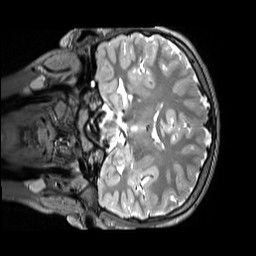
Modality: T2w
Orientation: coronal
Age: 11
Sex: male
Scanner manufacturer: siemens
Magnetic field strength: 3 T
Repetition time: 3.2 s
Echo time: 0.408 s